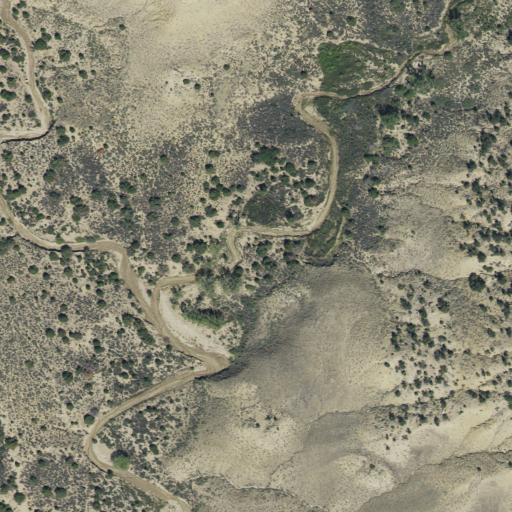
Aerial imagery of valley in Utah named Paradise Canyon containing only shrub